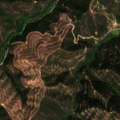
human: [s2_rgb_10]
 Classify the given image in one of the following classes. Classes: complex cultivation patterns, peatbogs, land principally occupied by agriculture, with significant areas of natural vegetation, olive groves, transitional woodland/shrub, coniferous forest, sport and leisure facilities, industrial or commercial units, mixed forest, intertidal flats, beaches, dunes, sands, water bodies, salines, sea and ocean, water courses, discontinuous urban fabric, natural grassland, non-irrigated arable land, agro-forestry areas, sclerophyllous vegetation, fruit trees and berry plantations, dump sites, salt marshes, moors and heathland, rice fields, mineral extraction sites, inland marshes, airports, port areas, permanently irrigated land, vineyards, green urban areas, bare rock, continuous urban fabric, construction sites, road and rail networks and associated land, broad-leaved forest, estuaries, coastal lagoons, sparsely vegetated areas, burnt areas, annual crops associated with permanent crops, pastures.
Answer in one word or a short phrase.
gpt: broad-leaved forest, sclerophyllous vegetation, transitional woodland/shrub